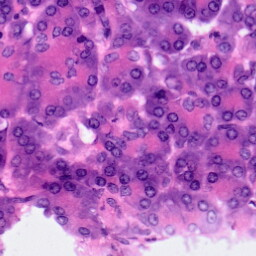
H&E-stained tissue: Pancreatic